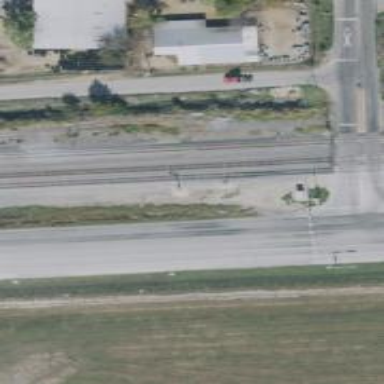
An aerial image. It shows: Trap point on the railway for derailing purposes.